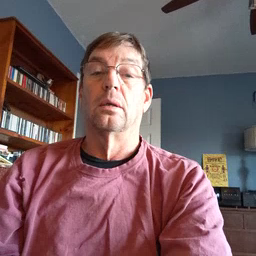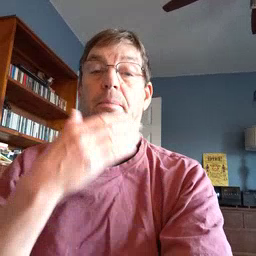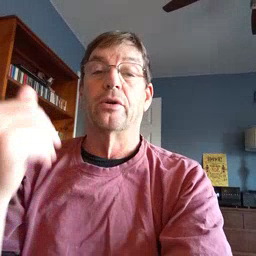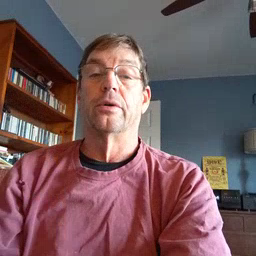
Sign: better